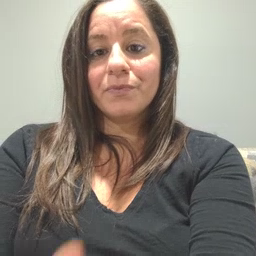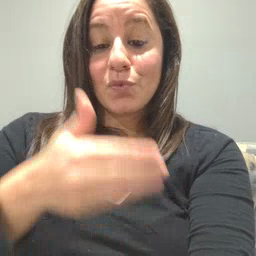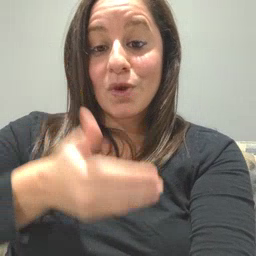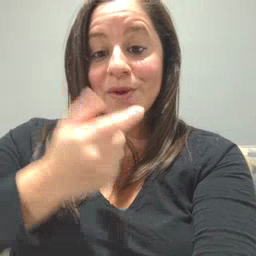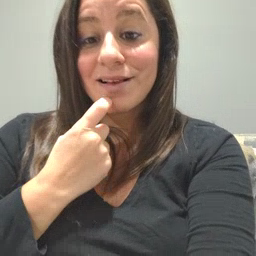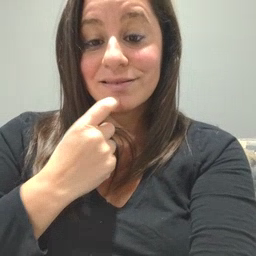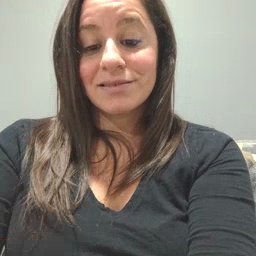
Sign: glasswindow